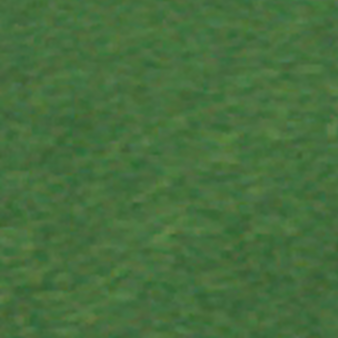
Label: other